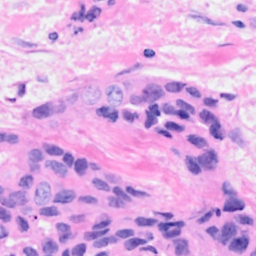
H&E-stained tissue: Breast